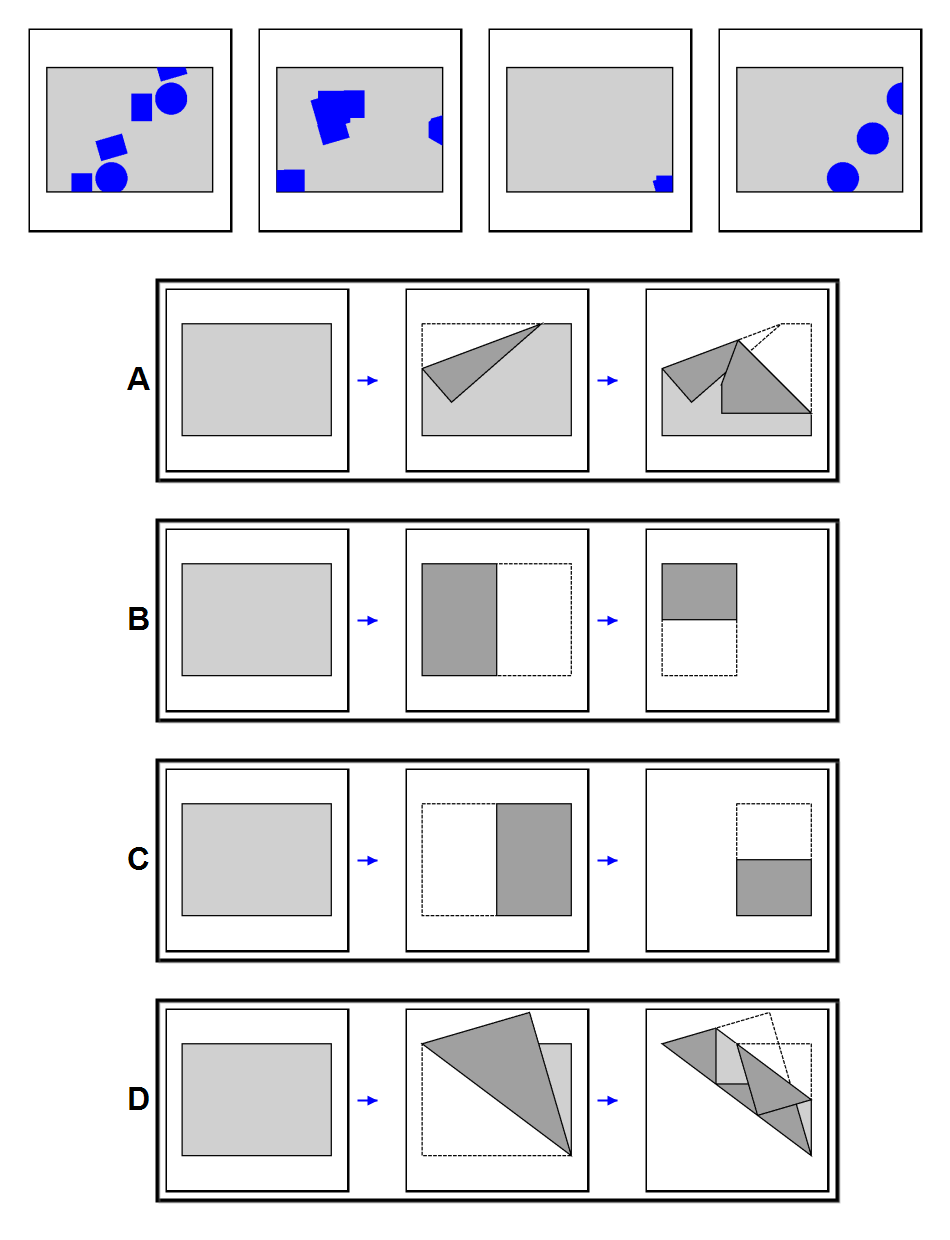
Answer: D